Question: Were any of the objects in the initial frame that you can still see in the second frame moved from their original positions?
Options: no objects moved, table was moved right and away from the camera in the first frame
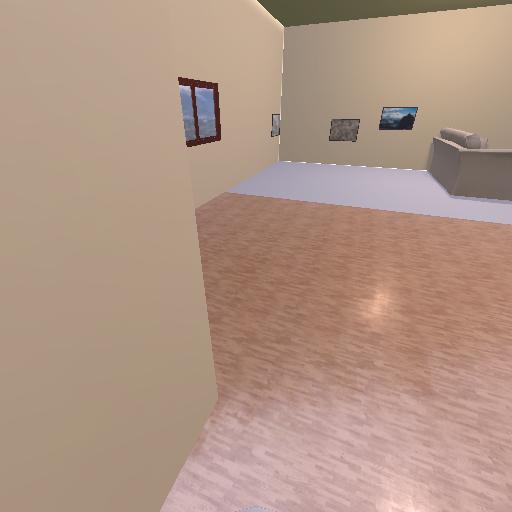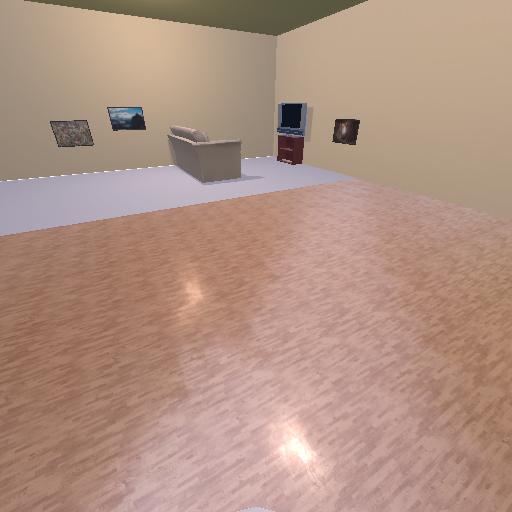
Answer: no objects moved